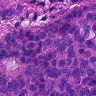
Metastatic tissue present: yes